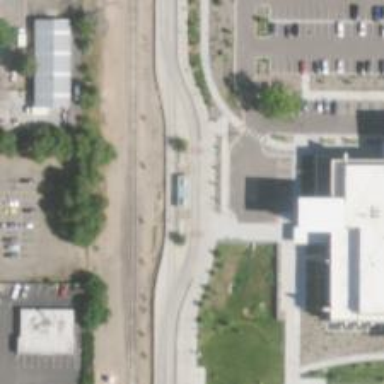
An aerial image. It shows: Busway road.